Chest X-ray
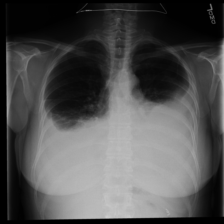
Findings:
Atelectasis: positive
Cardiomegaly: negative
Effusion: positive
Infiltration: negative
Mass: positive
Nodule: negative
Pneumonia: negative
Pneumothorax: negative
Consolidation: positive
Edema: negative
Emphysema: negative
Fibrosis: negative
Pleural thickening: negative
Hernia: negative